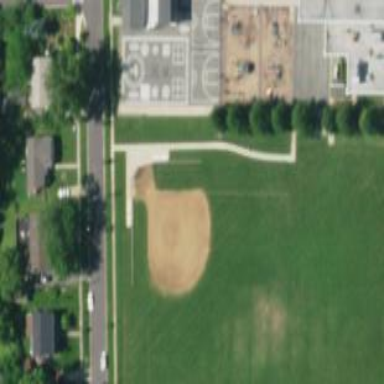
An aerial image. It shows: Baseball pitch for leisure land activities.